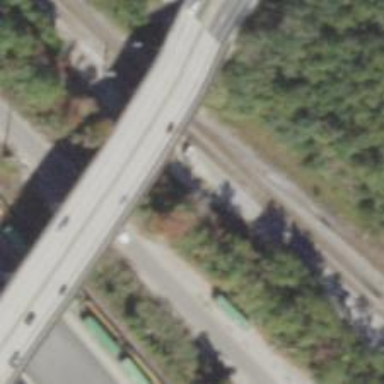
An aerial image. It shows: Railway siding with rails.